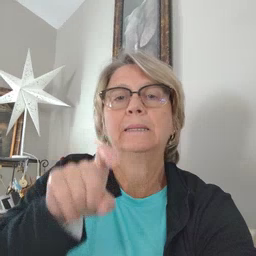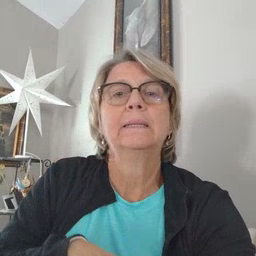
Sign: closet